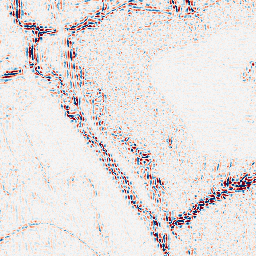
Category: wavelet
Decomposition family: wavelet_dwt
Decomposition parameters: wavelet: coif2
level: 2
Upsampling method: bspline
Upsampling parameters: scale: 4
Upsampling scale: 4